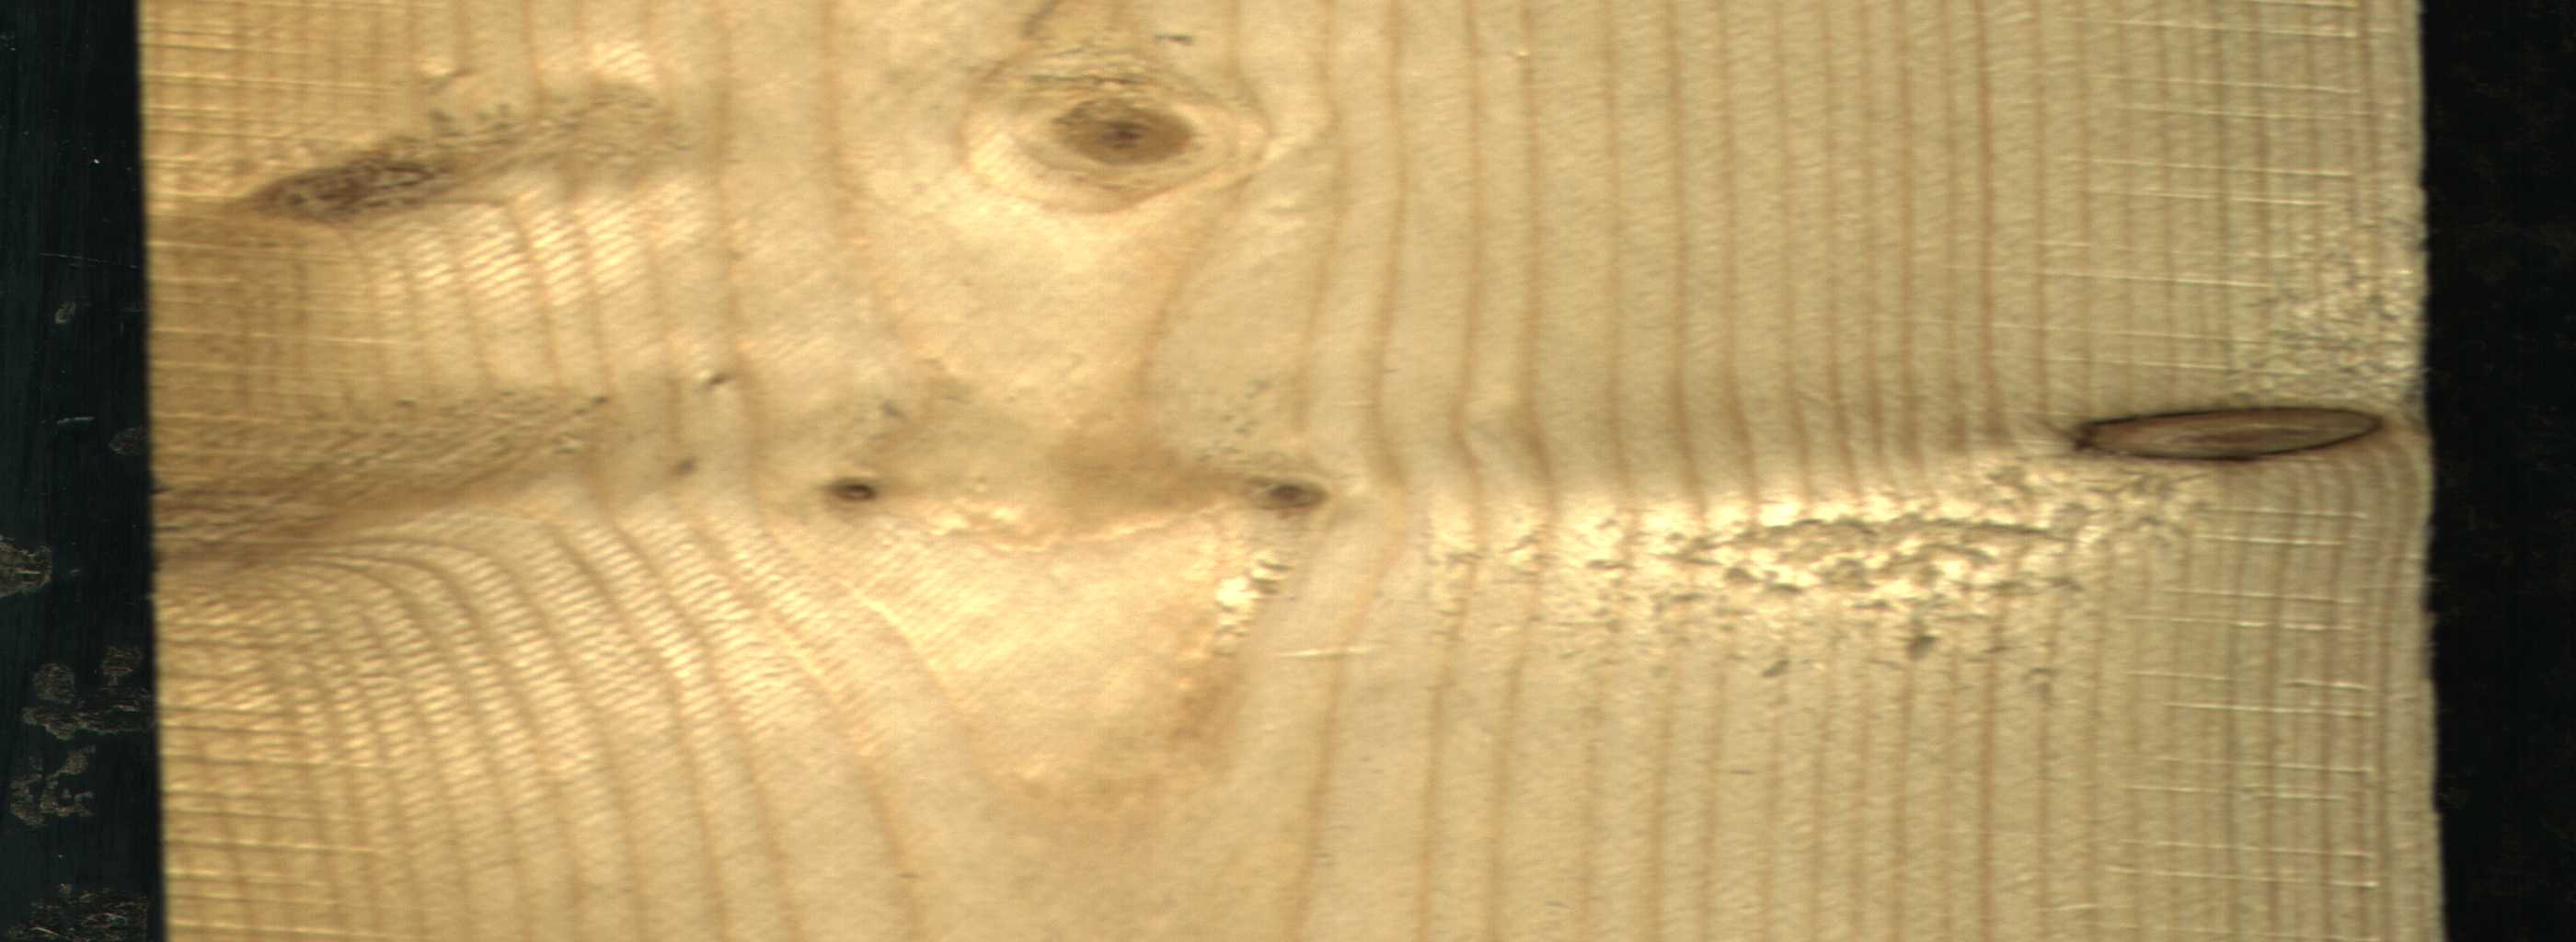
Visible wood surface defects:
Dead_Knot
Live_Knot
Live_Knot
Live_Knot
Live_Knot
Live_Knot